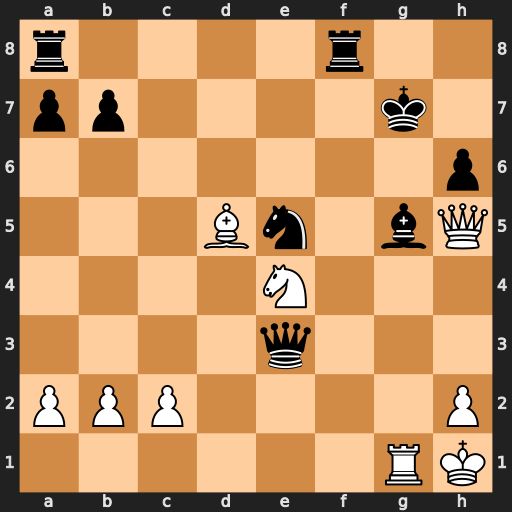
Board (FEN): r4r2/pp4k1/7p/3Bn1bQ/4N3/4q3/PPP4P/6RK
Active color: w
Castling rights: -
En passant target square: -
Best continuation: Nxg5 hxg5 Rxg5+ Qxg5 Qxg5+